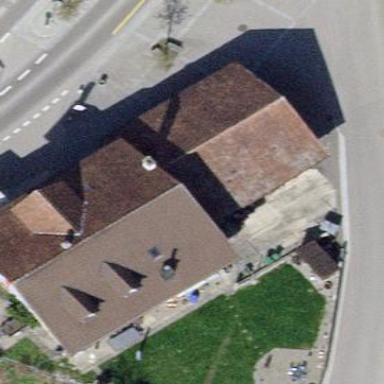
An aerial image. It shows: Building with gabled roof made of roof tiles. The roof is oriented along the structure.